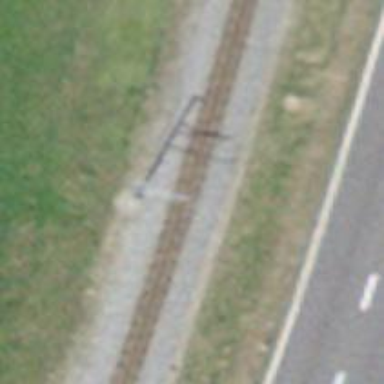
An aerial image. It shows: Catenary mast for power lines.